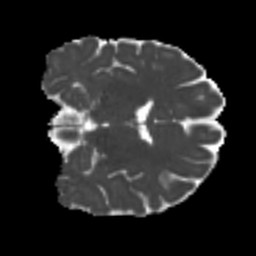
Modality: MD
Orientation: coronal
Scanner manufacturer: siemens
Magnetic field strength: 3 T
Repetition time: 4 s
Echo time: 0.0594 s